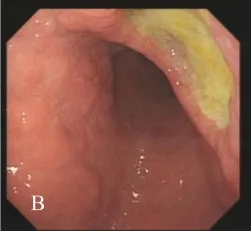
Ulcers at the small bend of the sinus junction.
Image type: endoscopy (gi_endoscopy)